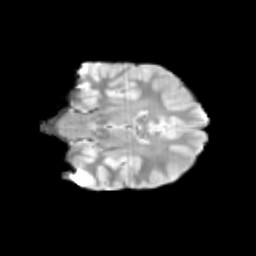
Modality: T2w
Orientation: coronal
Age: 11
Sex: male
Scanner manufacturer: siemens
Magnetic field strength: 3 T
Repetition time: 3.8 s
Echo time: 0.07 s